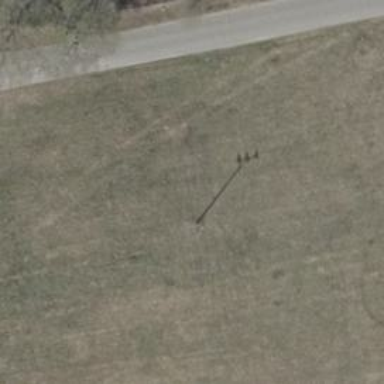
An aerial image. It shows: Minor power line.